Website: bh-photo
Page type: address-validator
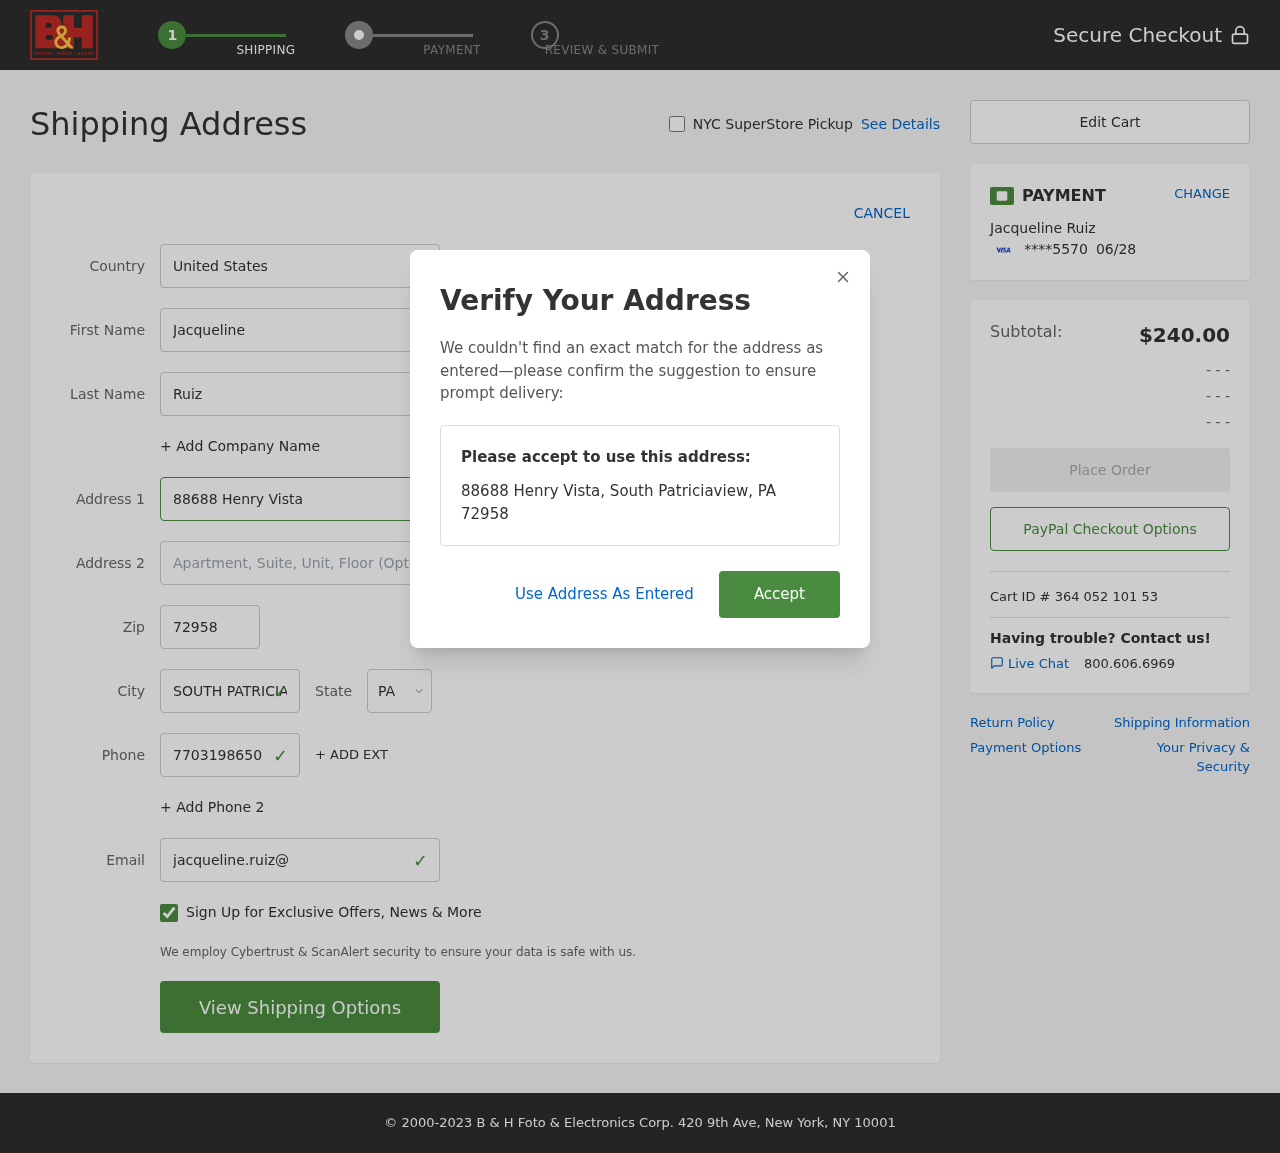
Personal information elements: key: PII_CARD_EXPIRY
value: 06/28
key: PII_CARD_LAST4
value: ****5570
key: PII_CITY
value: South Patriciaview
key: PII_COUNTRY
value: United States
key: PII_EMAIL
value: jacqueline.ruiz@hotmail.com
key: PII_FIRSTNAME
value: Jacqueline
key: PII_FULLNAME
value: Jacqueline Ruiz
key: PII_LASTNAME
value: Ruiz
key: PII_PHONE
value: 7703198650
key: PII_POSTCODE
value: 72958
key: PII_STATE_ABBR
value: PA
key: PII_STREET
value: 88688 Henry Vista
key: PII_CITY_STATE_ZIP
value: South Patriciaview, PA 72958
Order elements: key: ORDER_SUBTOTAL
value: $240.00
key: ORDER_ID
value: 364 052 101 53